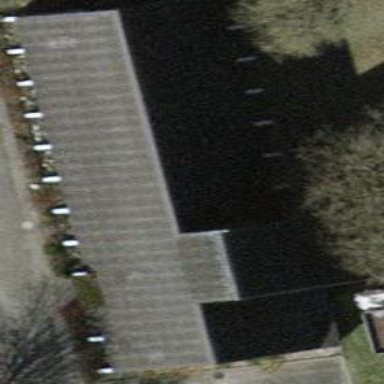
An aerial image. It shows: Building that serves as place of worship.